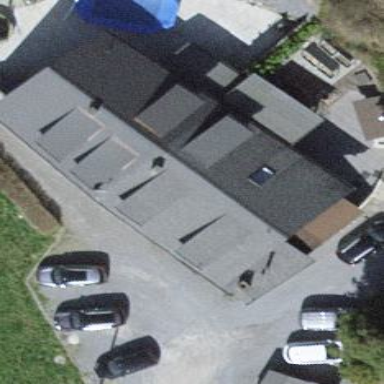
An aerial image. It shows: Detached building.